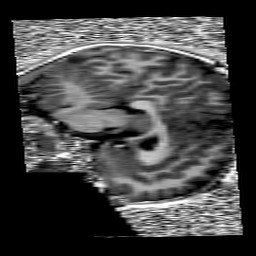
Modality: UNIT1
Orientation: sagittal
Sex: male
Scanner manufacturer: siemens
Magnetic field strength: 3 T
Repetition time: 5 s
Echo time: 0.00355 s